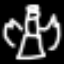
Label: angel